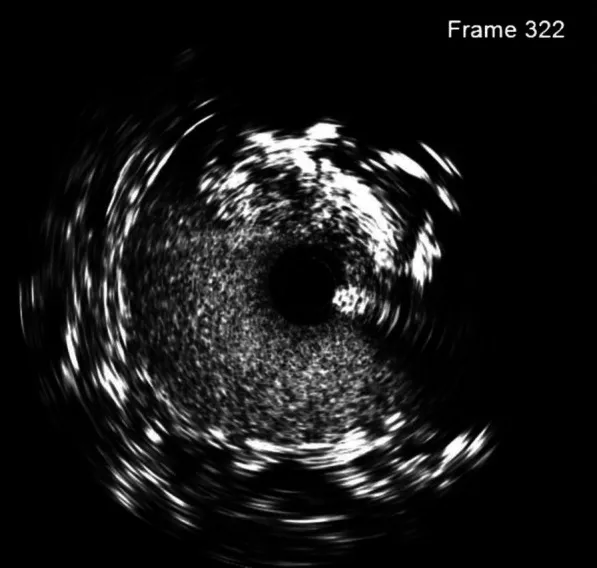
Intimal dissection (at 10 o'clock) was observed in the pre-transplantation IVUS image of the transplant artery.
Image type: radiology (ultrasound)